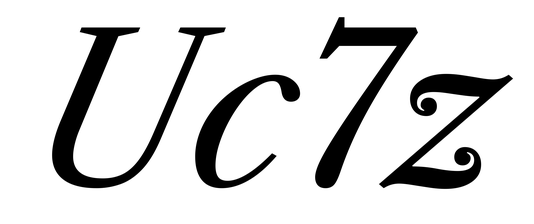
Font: LibreCaslonText-Italic_Italic